Field crop: maize
Growth stage: 2
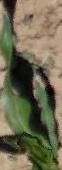
Species: maize